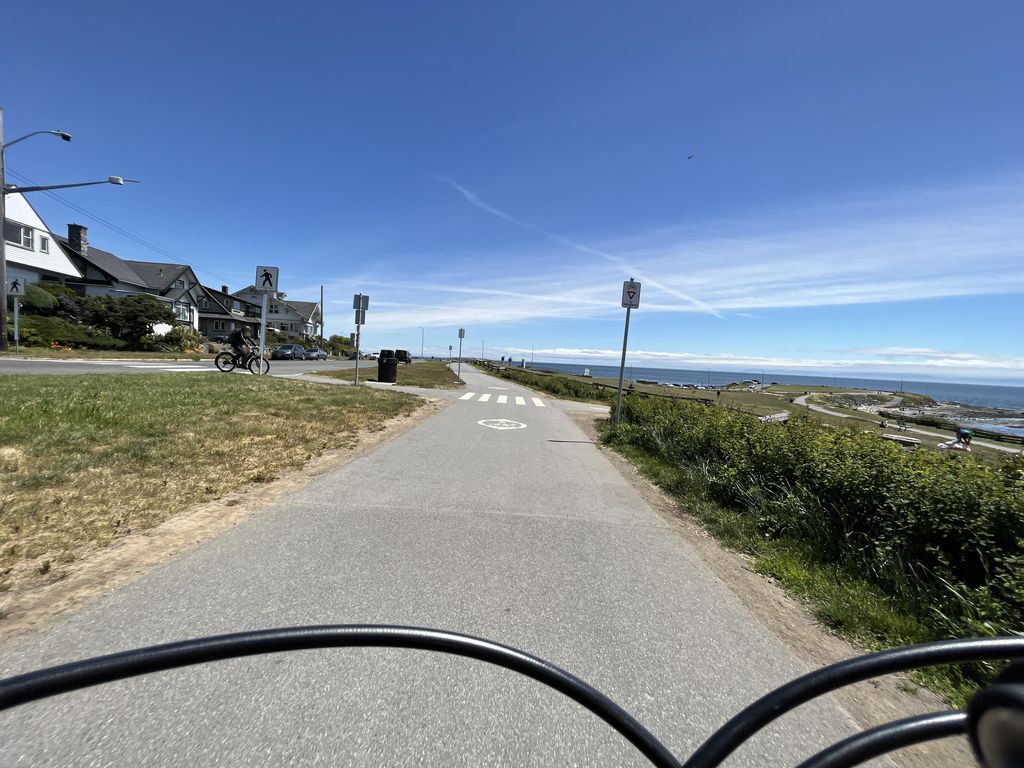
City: victoria